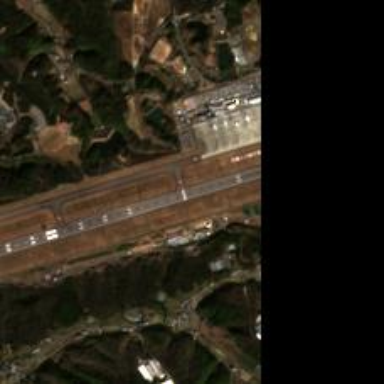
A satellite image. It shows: Runway at airport.